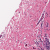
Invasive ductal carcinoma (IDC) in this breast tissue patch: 0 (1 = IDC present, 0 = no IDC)